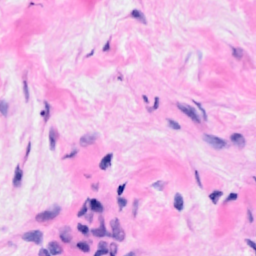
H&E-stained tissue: Breast